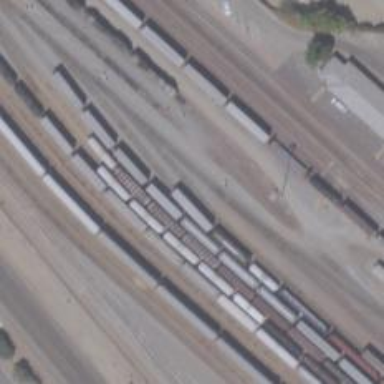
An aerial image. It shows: Railway yard in service.